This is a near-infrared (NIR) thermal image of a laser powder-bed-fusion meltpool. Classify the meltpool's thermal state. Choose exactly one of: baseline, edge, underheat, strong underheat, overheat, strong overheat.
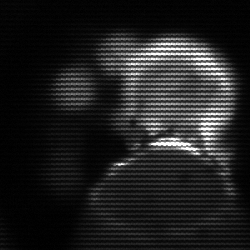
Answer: edge